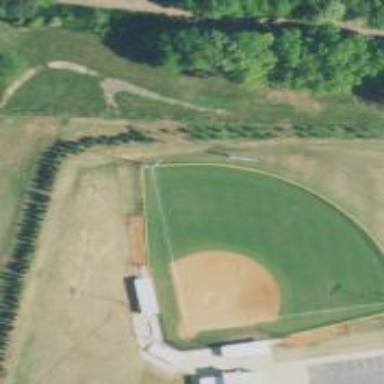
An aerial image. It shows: Softball pitch for leisure and sport activities.